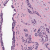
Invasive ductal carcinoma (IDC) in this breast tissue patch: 1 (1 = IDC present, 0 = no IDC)